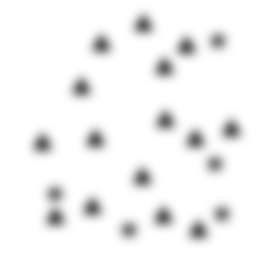
Squares: 0
Triangles: 15
Stars: 5
Total shapes: 20